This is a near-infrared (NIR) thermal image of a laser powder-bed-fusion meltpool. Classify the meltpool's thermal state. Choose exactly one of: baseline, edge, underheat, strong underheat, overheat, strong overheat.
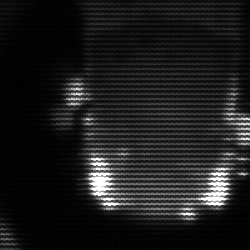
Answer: baseline